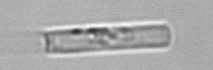
Label: Leptocylindrus